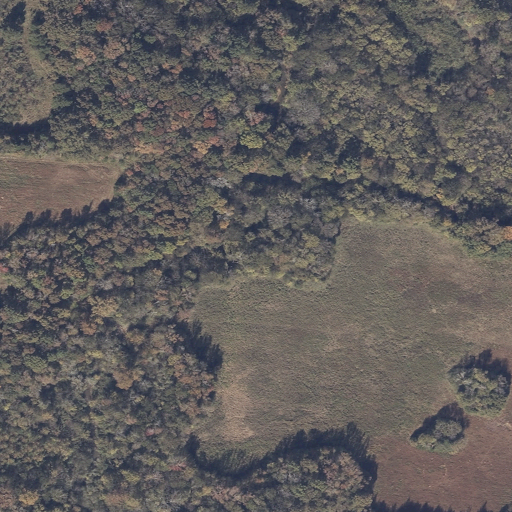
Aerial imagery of valley in Alabama named Vandiver Hollow containing woody wetlands, pasture, deciduous forest, and herbaceous wetlands